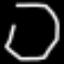
Label: octagon